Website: lowes
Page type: review-order
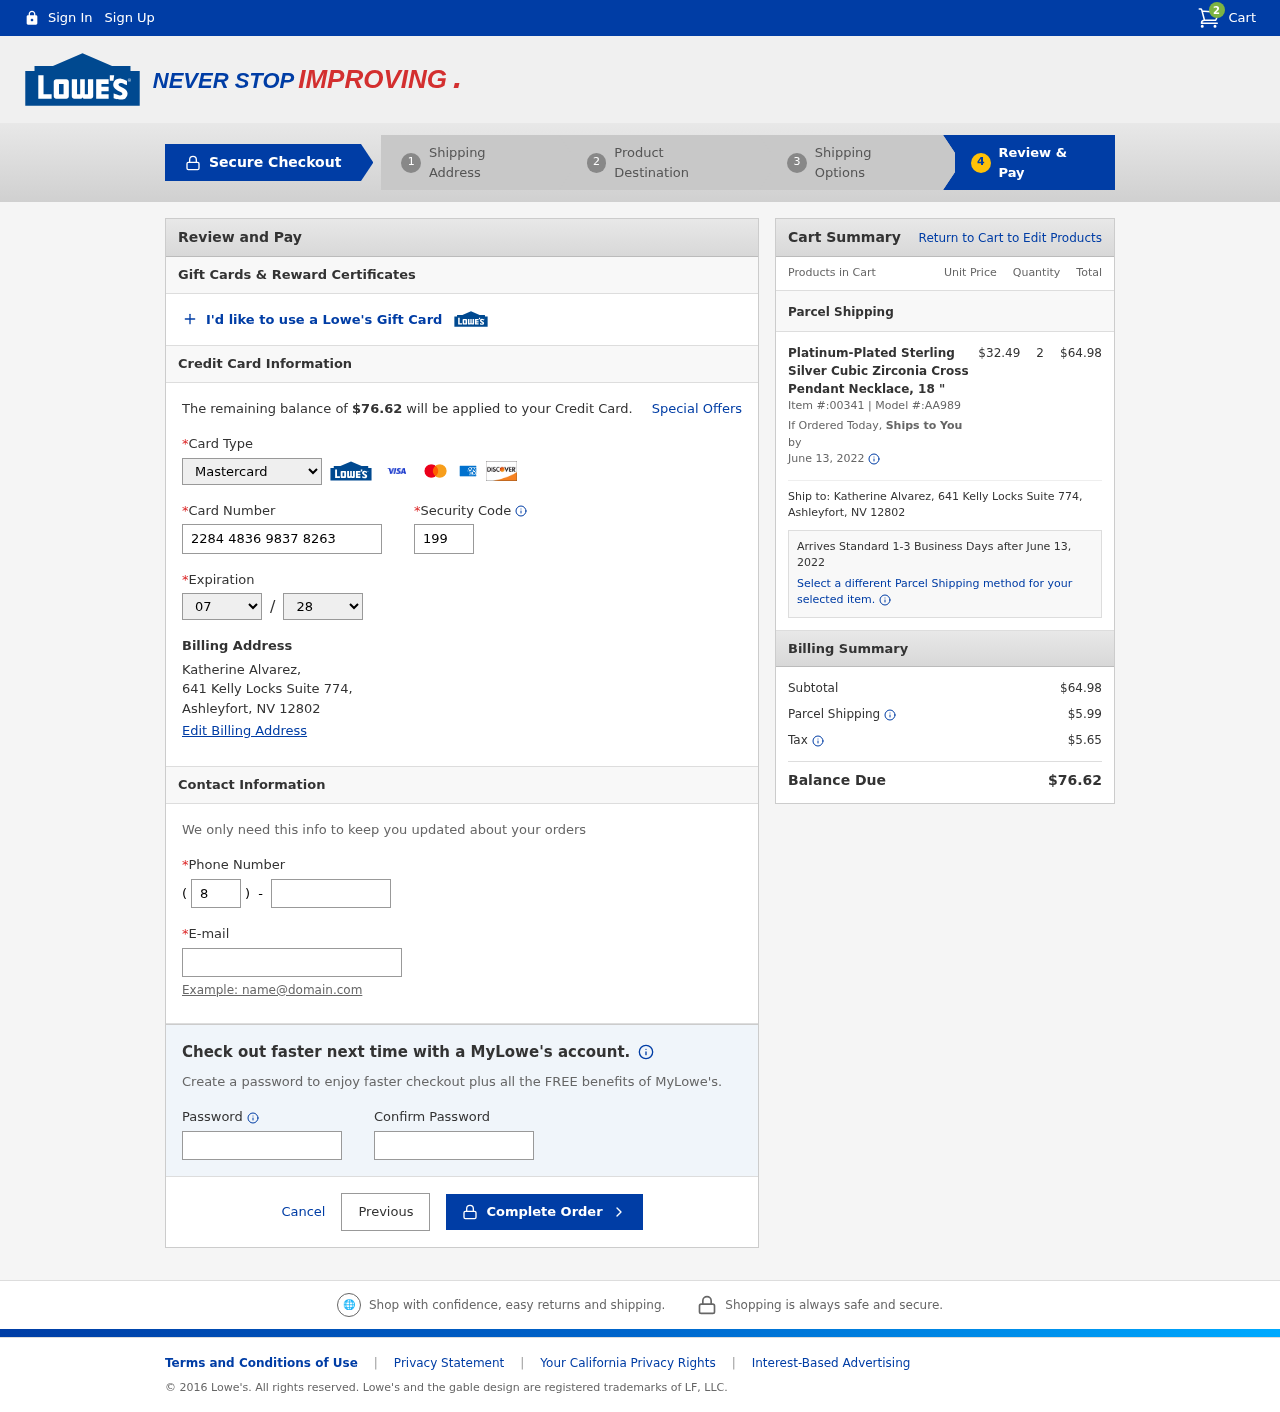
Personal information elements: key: PII_CARD_CVV
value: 199
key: PII_CARD_EXPIRY_MONTH
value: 07
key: PII_CARD_EXPIRY_YEAR
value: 28
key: PII_CARD_NUMBER
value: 2284 4836 9837 8263
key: PII_CARD_TYPE
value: Mastercard
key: PII_CITY
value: Ashleyfort
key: PII_EMAIL
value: katherinealvarez@yahoo.com
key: PII_FULLNAME
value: Katherine Alvarez,
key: PII_PHONE
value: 8042951745
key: PII_PHONE_AREA
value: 804
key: PII_POSTCODE
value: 12802
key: PII_STATE_ABBR
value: NV
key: PII_STREET
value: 641 Kelly Locks Suite 774,
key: PII_FULLNAME2
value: Katherine Alvarez
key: PII_STREET2
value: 641 Kelly Locks Suite 774
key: PII_CITY_STATE_ZIP2
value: Ashleyfort, NV 12802
Product elements: key: PRODUCT1_NAME
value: Platinum-Plated Sterling Silver Cubic Zirconia Cross Pendant Necklace, 18 "
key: PRODUCT1_PRICE
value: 32.49
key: PRODUCT1_QUANTITY
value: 2
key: PRODUCT1_ITEM_NUMBER
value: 00341
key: PRODUCT1_MODEL_NUMBER
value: AA989
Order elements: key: ORDER_NUM_ITEMS
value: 2
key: ORDER_TOTAL
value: $76.62
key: ORDER_SHIPPING_DATE
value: June 13, 2022
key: ORDER_SUBTOTAL
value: $64.98
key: ORDER_SHIPPING_DATE2
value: June 13, 2022
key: ORDER_SUBTOTAL2
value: $64.98
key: ORDER_SHIPPING_COST
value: $5.99
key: ORDER_TAX
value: $5.65